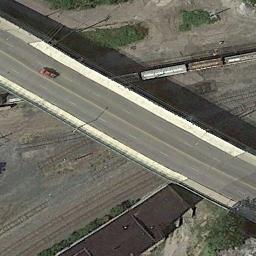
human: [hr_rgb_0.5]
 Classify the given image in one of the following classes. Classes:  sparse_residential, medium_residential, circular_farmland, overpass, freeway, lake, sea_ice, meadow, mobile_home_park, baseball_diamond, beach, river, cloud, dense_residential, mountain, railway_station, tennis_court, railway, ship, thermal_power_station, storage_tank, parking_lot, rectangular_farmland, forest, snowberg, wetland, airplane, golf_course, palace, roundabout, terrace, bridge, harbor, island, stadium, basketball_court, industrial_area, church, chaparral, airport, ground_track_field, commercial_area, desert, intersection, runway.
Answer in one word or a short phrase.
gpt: overpass